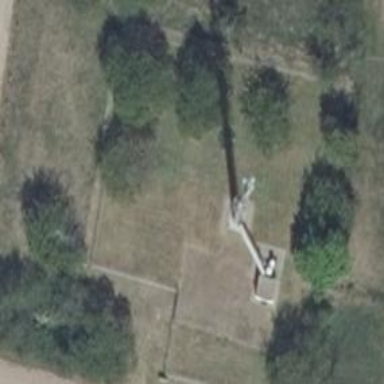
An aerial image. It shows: Communication tower.